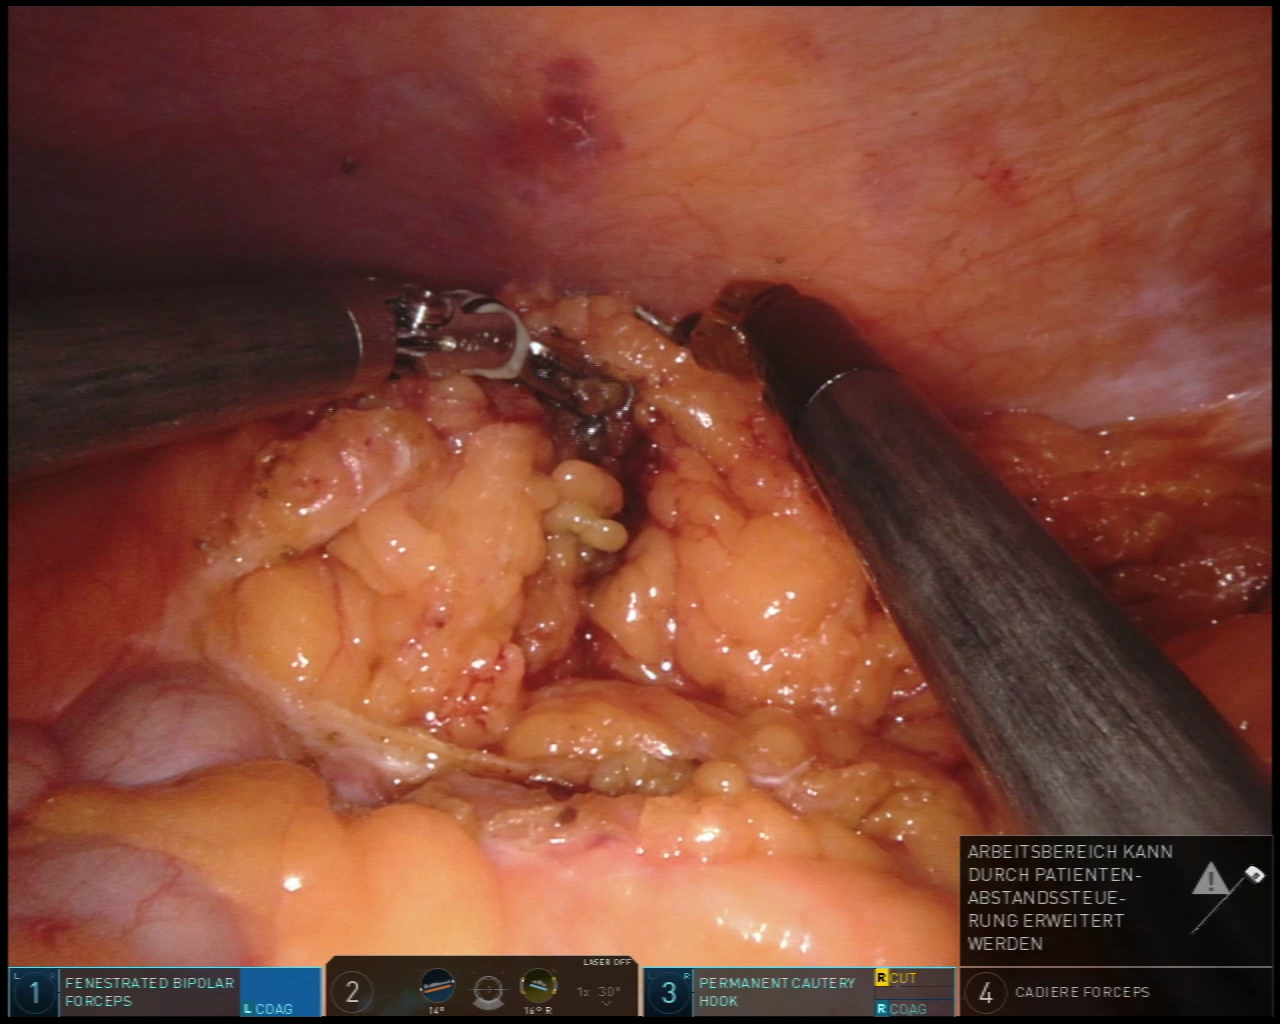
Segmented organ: abdominal_wall
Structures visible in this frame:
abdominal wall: yes
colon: yes
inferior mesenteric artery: no
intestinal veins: no
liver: no
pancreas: no
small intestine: no
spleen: no
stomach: no
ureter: no
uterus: no
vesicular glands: no